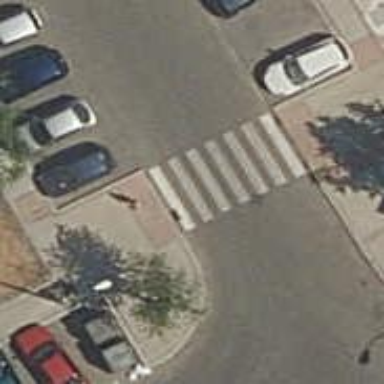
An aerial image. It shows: Marked crossing on the road.